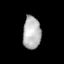
Tissue: lung
Cell type: Fibroblasts
Senescence score: 0.6797
Nuclear area (px): 577
Mean DAPI intensity: 180.215